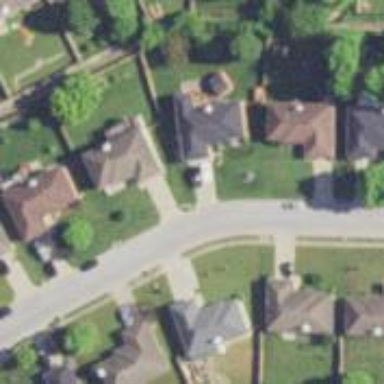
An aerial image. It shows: Asphalt road in residential area.